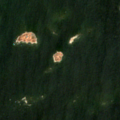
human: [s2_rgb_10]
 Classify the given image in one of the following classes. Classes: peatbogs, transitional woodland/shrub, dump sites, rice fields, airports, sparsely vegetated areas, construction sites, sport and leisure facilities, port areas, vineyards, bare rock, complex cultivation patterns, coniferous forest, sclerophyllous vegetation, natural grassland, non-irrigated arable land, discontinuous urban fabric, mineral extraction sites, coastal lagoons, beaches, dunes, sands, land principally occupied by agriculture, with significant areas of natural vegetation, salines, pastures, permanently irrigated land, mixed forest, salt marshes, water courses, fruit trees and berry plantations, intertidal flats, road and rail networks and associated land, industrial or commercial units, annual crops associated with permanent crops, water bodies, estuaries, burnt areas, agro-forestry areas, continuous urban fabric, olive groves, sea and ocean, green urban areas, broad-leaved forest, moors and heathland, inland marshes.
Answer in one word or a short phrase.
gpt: sea and ocean